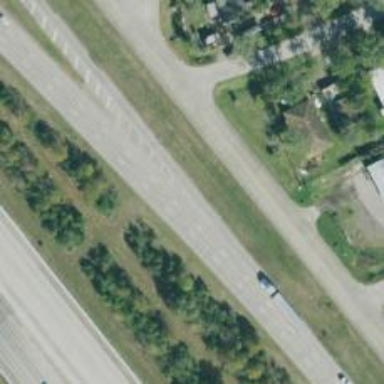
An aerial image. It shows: Frontage road connected to secondary link.